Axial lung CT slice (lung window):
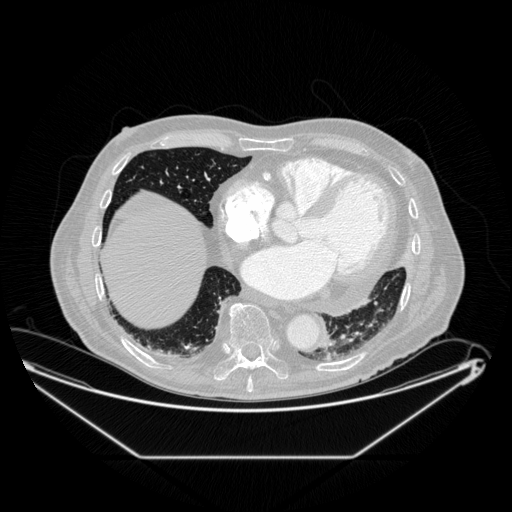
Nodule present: no